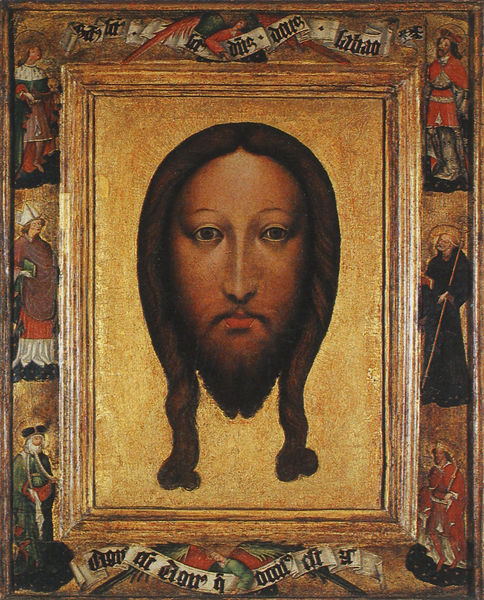
Titel: Veraikon
Künstler: böhmisch Meister
Institution: Prag, Prag-Burg
Schlagwörter: gemälde, gott, mann, grün, menschen, hut, hüte, mund, nase, stirn, blick, rot, bart, augen, bibel, gesicht, lang, rahmen, bild, portrait, porträt, kirche, gold, haare, lippen, locken, engel, schrift, stab, zöpfe, banner, bischof, buch, text, prister, heiligenschein, christus, jesus, griechisch, priester, heilige, heilig, hirte, ikone, latein, schriftband, lange, priesetr